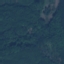
Land use / land cover: Forest